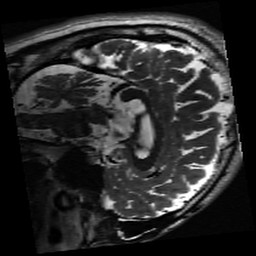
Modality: inplaneT2
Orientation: sagittal